RGB frame:
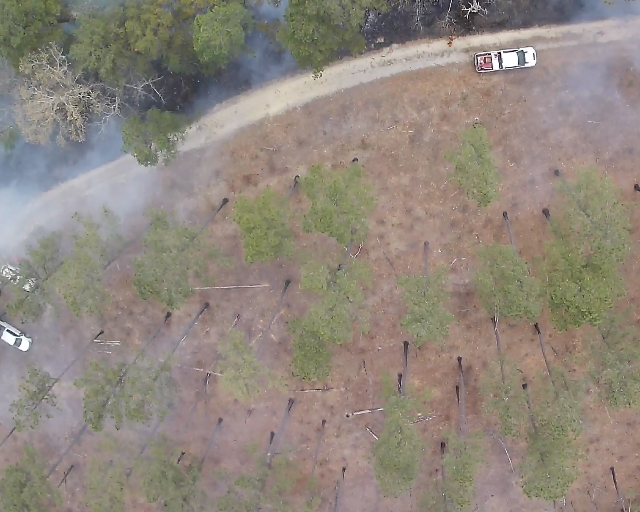
Thermal frame:
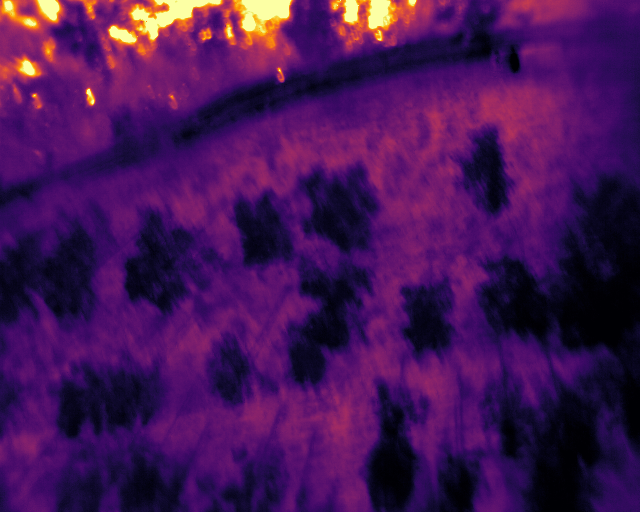
Captured: 2026-02-26 03:08:08
Pixels at or above 80 °C: 1330 (fraction of frame: 0.004059)